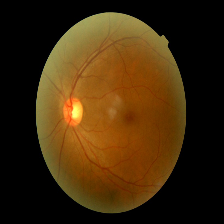
Diabetic retinopathy grade: Mild